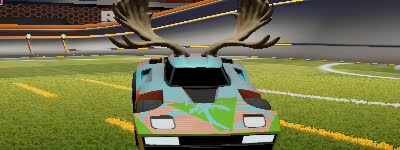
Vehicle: breakout